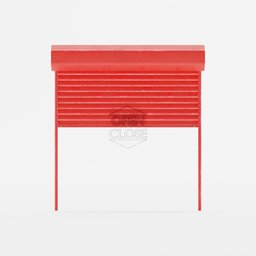
Label: architecture